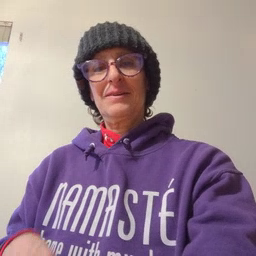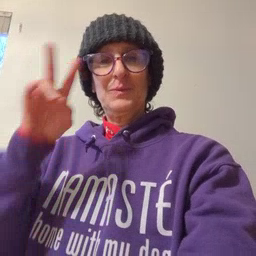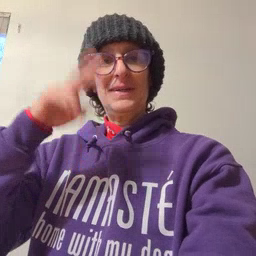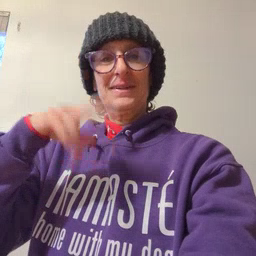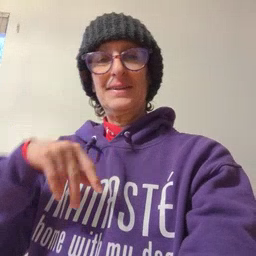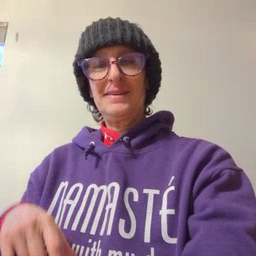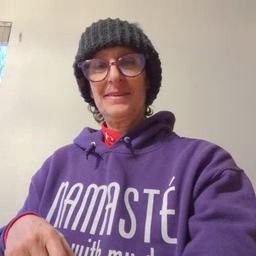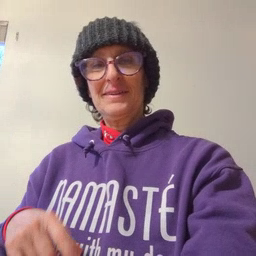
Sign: read